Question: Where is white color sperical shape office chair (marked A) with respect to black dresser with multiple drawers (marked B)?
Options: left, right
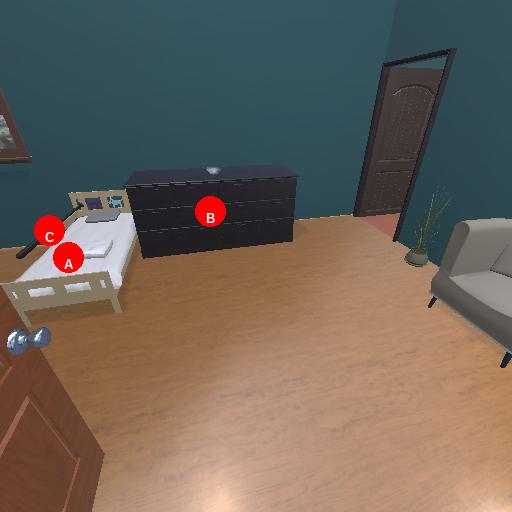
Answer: left